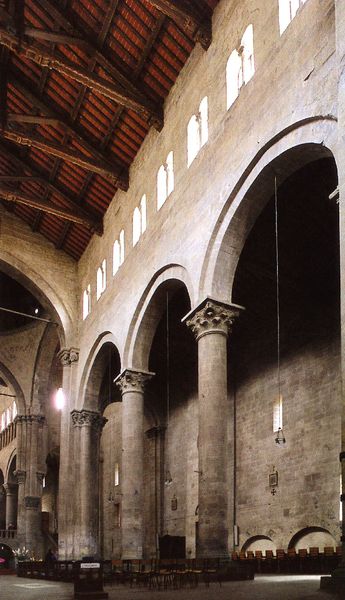
Titel: S. Maria e S. Donato in Arezzo (S. Maria della Pieve)
Standort: Arezzo (EU - I - Toskana)
Schlagwörter: dunkel, schatten, fenster, grau, hell, holz, lampe, licht, marmor, stühle, säule, säulen, dach, wand, stein, steine, innenraum, kirche, sonne, bogen, mauer, bank, rundbogen, balken, foto, bögen, arkade, seil, mauerwerk, dachstuhl, holzdecke, bänke, kapitelle, rom, kapitell, photo, obergaden, antik, rundbögen, romanik, schnurr, basilika, gebälk, holzdach, romanisch, vierung, korinthische säule